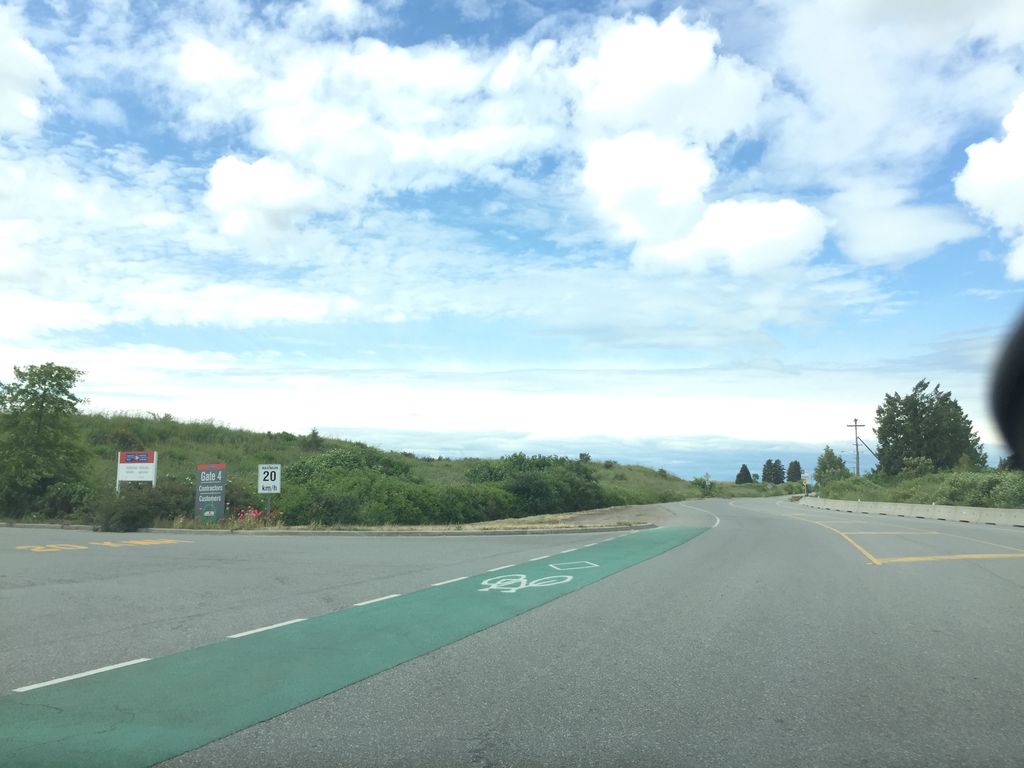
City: vancouver